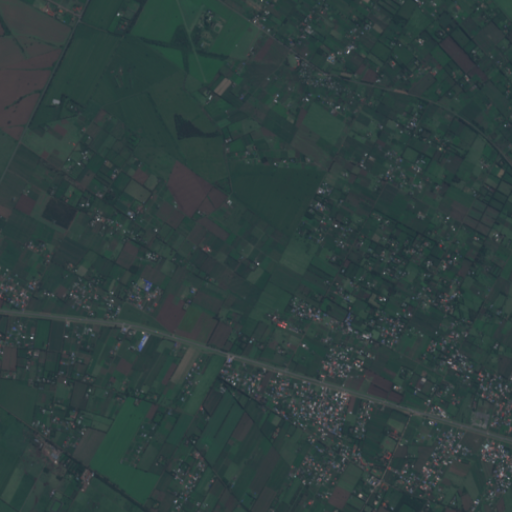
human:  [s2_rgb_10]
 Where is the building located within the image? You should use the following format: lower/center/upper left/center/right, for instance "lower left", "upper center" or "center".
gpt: There is no building in the image.